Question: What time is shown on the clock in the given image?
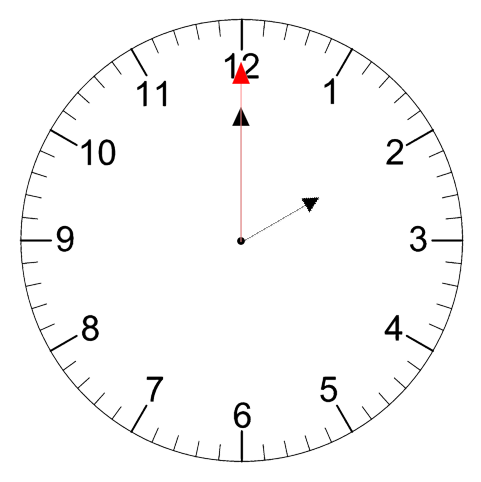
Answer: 02:00:00